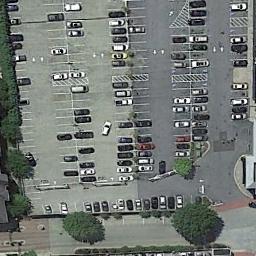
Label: parking_lot